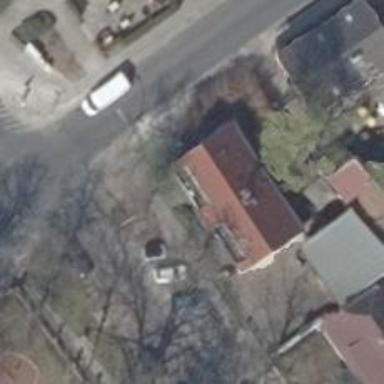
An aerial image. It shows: Beauty shop.